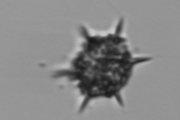
Label: Dictyocha